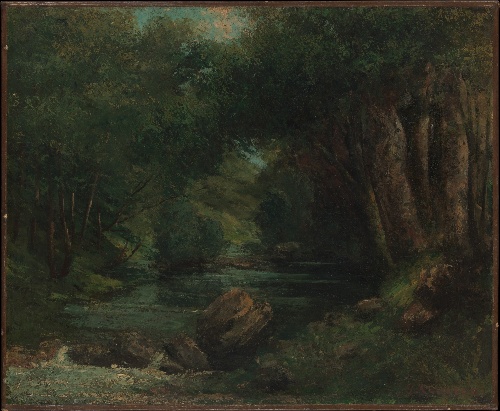
Title: A Brook in the Forest
Artist: Gustave Courbet
Artist bio: French, Ornans 1819–1877 La Tour-de-Peilz
Date: ca. 1868–77
Object type: Painting
Classification: Paintings
Medium: Oil on canvas
Dimensions: 19 7/8 x 24 1/8 in. (50.5 x 61.3 cm)
Department: European Paintings
Credit line: Gift of Ralph Weiler, 1967
Accession year: 1967
Repository: Metropolitan Museum of Art, New York, NY
Tags: Forests|Landscapes|Streams